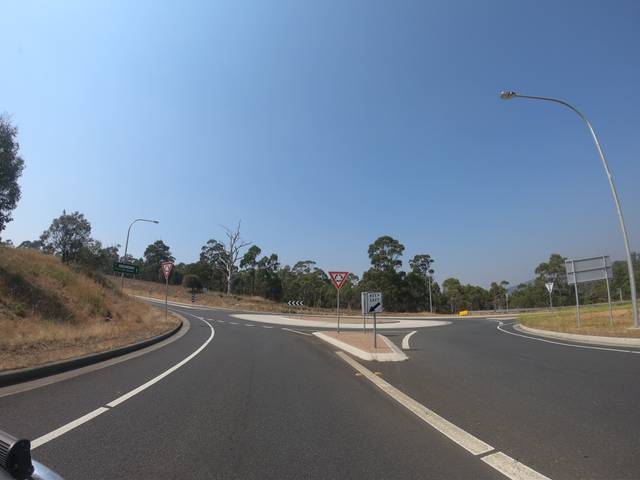
Region: Australia
Coordinates: -42.914, 147.312